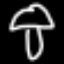
Label: mushroom